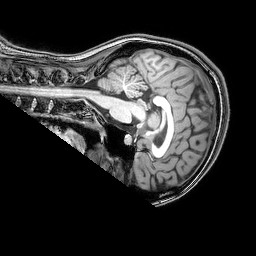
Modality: T1w
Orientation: sagittal
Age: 21
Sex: female